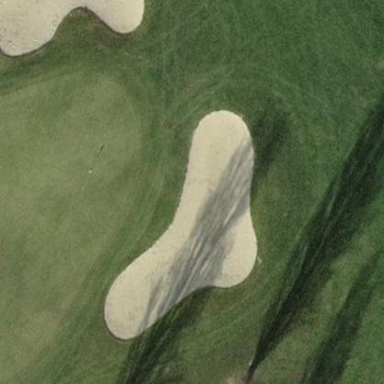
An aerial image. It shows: Bunker on golf course.